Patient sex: M
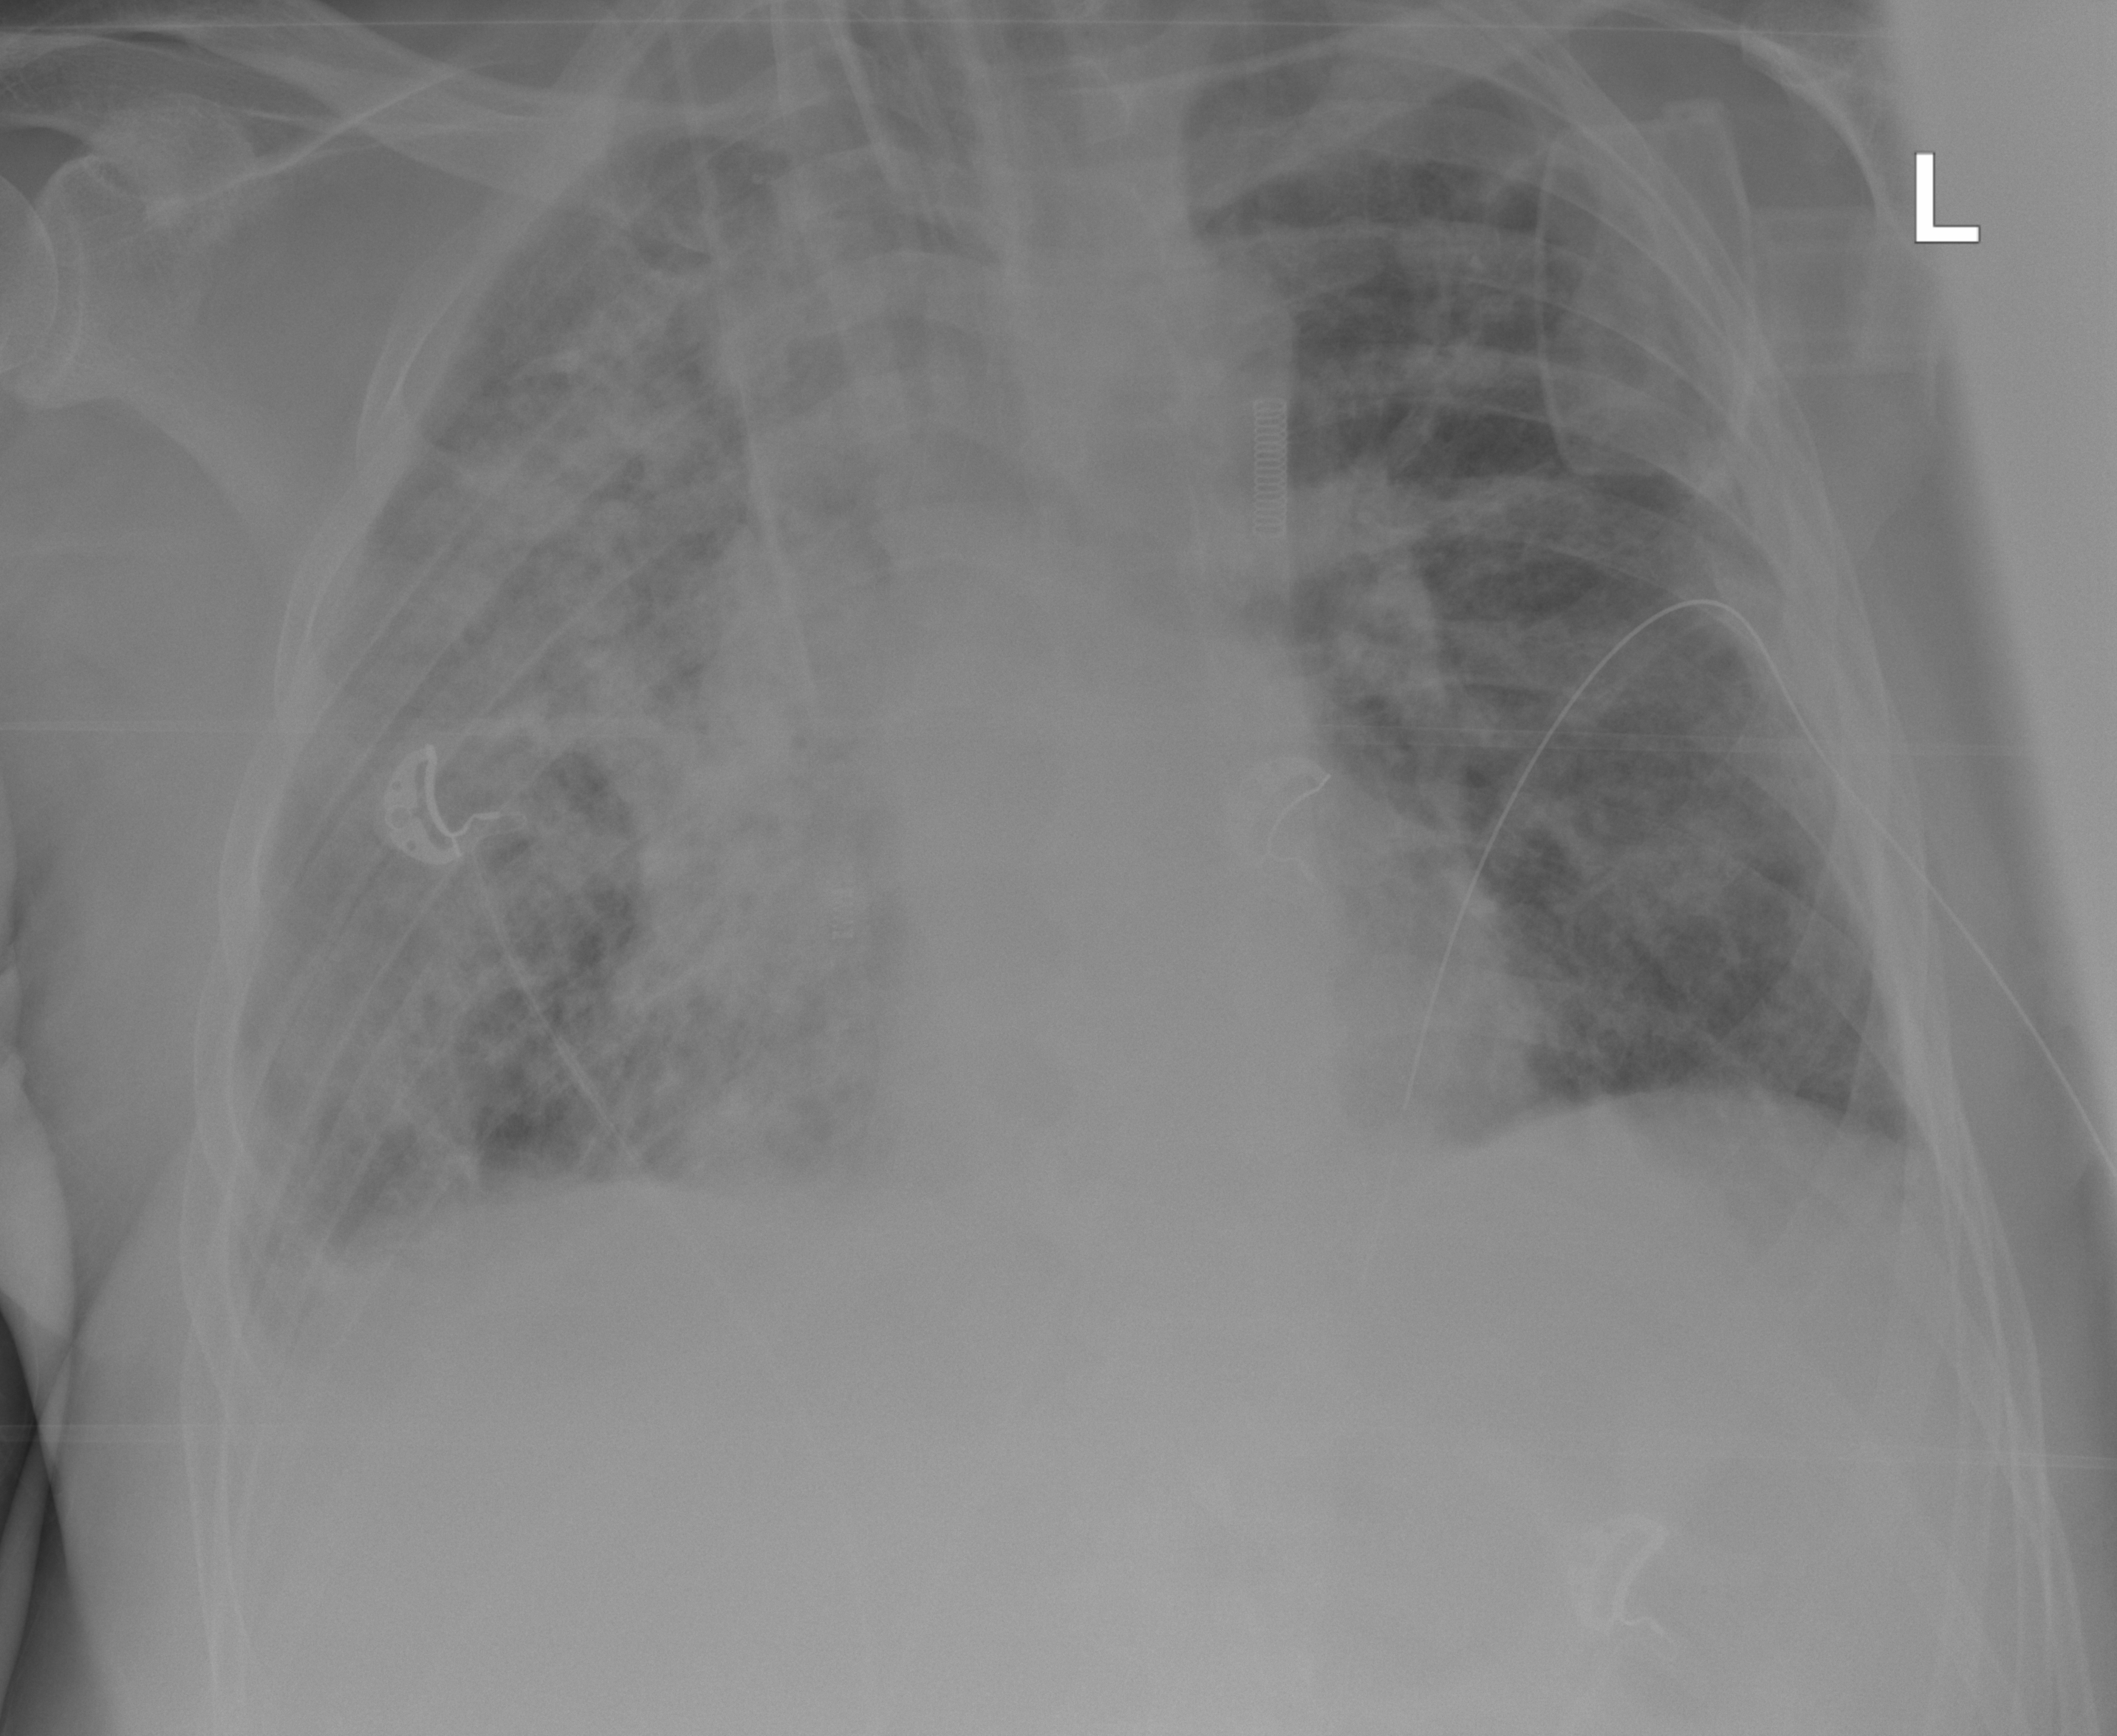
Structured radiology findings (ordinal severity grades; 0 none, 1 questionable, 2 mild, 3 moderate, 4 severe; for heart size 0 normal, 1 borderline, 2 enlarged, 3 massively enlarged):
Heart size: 0
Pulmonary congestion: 0
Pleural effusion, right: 1
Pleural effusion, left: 0
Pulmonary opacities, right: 4
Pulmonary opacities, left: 2
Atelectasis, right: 2
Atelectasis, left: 0